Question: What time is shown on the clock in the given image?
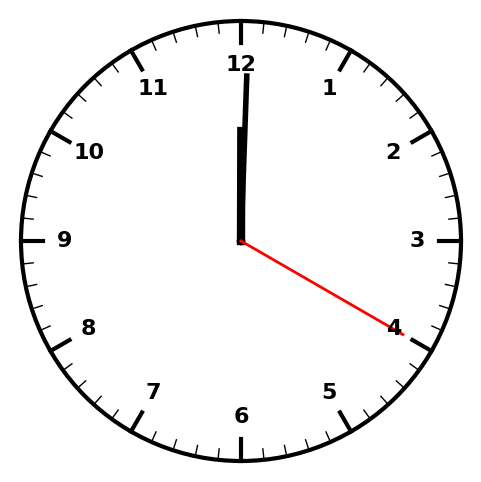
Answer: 12:00:20